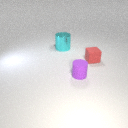
large cyan metal cylinder behind small red rubber cube